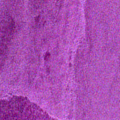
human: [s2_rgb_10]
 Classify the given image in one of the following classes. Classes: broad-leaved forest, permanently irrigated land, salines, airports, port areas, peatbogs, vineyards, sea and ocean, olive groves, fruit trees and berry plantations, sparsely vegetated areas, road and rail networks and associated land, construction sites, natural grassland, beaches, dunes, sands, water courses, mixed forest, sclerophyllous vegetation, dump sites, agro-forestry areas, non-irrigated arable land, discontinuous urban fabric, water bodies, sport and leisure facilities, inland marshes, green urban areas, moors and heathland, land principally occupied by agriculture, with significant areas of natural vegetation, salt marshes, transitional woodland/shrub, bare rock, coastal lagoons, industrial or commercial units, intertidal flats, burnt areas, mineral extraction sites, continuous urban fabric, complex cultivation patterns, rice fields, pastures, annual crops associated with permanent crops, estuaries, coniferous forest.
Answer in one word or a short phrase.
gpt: sea and ocean